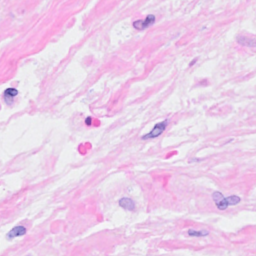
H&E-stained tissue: Breast